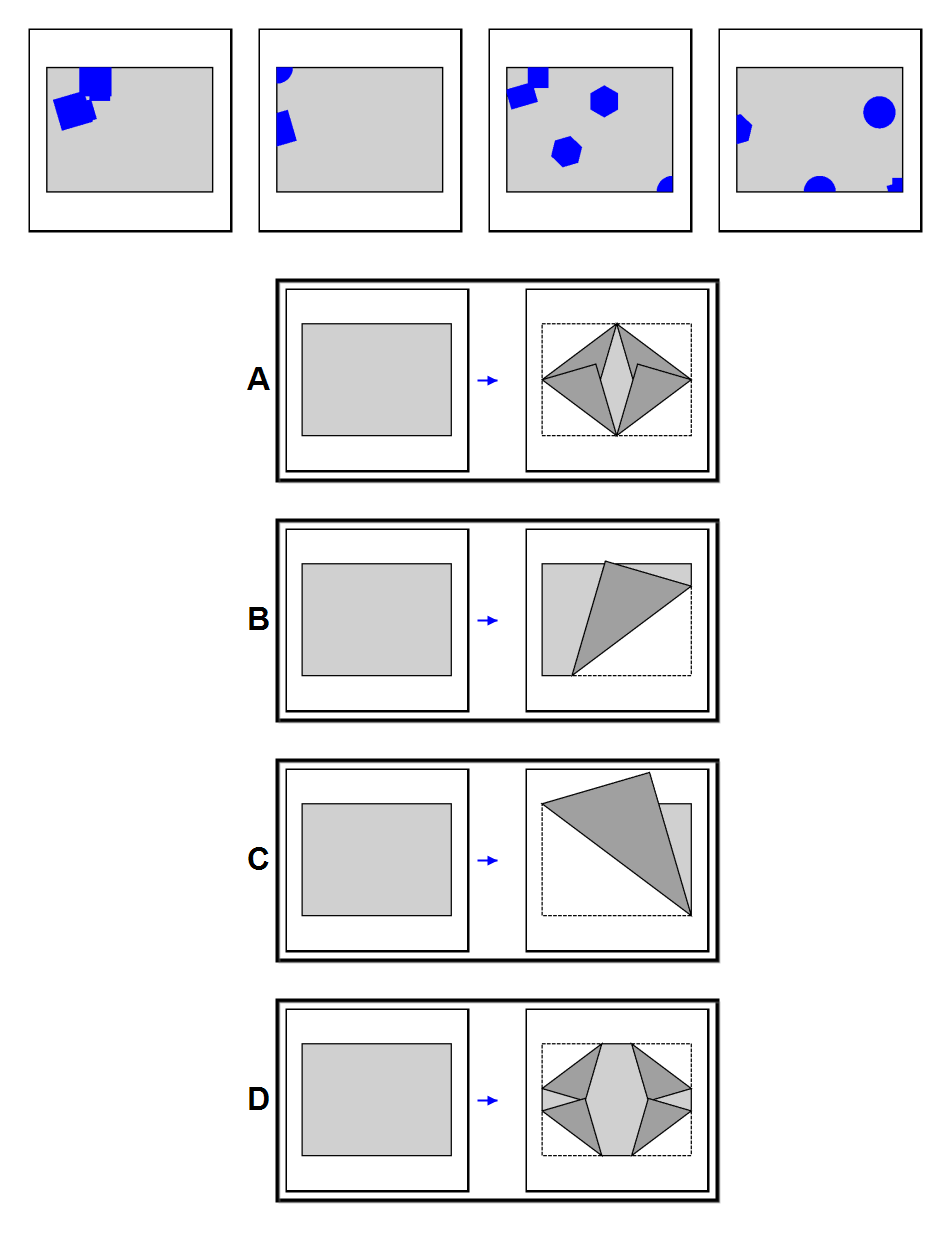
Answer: C